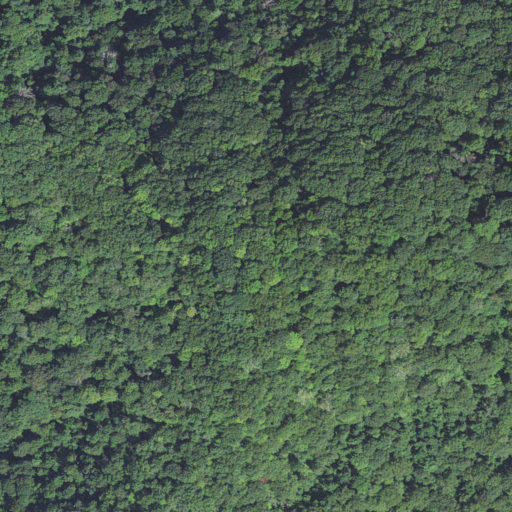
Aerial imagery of ridge(s) in North Carolina named Horseshoe Ridge containing deciduous forest and mixed forest